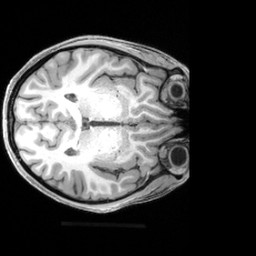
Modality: T1w
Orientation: axial